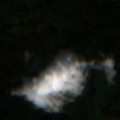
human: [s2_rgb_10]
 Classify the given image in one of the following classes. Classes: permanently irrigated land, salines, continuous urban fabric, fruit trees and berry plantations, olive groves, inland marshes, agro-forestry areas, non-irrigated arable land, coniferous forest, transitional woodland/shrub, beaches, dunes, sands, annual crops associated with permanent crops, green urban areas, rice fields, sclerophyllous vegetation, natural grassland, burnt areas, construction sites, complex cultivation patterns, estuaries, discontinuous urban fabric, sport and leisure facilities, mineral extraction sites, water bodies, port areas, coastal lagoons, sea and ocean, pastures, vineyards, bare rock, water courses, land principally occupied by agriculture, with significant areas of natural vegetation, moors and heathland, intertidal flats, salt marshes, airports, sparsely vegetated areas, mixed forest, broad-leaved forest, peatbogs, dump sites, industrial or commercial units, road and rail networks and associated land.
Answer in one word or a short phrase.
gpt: pastures, land principally occupied by agriculture, with significant areas of natural vegetation, broad-leaved forest